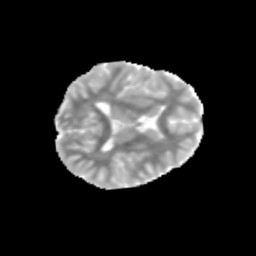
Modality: MD
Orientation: axial
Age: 12
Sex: female
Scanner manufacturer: siemens
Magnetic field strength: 3 T
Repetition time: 3.8 s
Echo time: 0.07 s